Question: I am using semPaths (semPlot package) to draw my structural equation models. After some trial and error, I have a pretty good script to show what I want. Except, I haven't been able to figure out how to include the p-value/significance levels of the estimates/regression coefficients in the figure.
Can/how can I include significance levels either as e.g. p-value in the edge labels below the estimate or as a broken line for insignificance or ...?
I am also interested in including the R-square, but not as critically as the significance level.
This is the script I am using so far:
'''
semPaths(fitmod.bac.class2,
what = "std",
whatLabels = "std",
style="ram",
edge.label.cex = 1.3,
layout = 'tree',
intercepts=FALSE,
residuals=FALSE,
nodeLabels = c("Negati-
vicutes","cand_class
_MB_A2_108", "CO2", "Bacilli","Ignavi-
bacteria","C/N", "pH","Water
content"),
sizeMan=7 )
'''
Example of one of the SemPath outputs

In this example the following are not significant:
- - -
I am a R-user and not really a coder, so I might just be missing a crucial point in the arguments.
I am testing a lot of different models at the moment, and would really like not to have to draw them all up by hand.
update:
Using semPlotModel: Am I right in understanding that semPlotModel doesn't include the significance levels from the sem function (see my script and output below)? I am specifically looking to include the P(>|z|) for regressions and covariance.
Is it just me that is missing that, or is it not included? If it is not included, my solution is simply just to custom the edge labels.
'''
{model.NA.UP.bac.class2 <- '
#LATANT VARIABLES
#REGRESSIONS
#soil organic carbon quality
c_Negativicutes ~ CN
#microorganisms
First_C_CO2_ugC_gC_day ~ c_Bacilli
First_C_CO2_ugC_gC_day ~ c_Ignavibacteria
First_C_CO2_ugC_gC_day ~ c_cand_class_MB_A2_108
First_C_CO2_ugC_gC_day ~ c_Negativicutes
#pH
c_Bacilli ~pH
c_Ignavibacteria ~pH
c_cand_class_MB_A2_108~pH
c_Negativicutes ~pH
#COVARIANCE
initial_water ~~ CN
c_cand_class_MB_A2_108 ~~ c_Bacilli
'
fitmod.bac.class2 <- sem(model.NA.UP.bac.class2, data=datapNA.UP.log, missing="ml", meanstructure=TRUE, fixed.x=FALSE, std.lv=FALSE, std.ov=FALSE)
summary(fitmod.bac.class2, standardized=TRUE, fit.measures=TRUE, rsq=TRUE)
out <- capture.output(summary(fitmod.bac.class2, standardized=TRUE, fit.measures=TRUE, rsq=TRUE))
}
'''
Output:
'''
lavaan 0.6-5 ended normally after 188 iterations
Estimator ML
Optimization method NLMINB
Number of free parameters 28
Number of observations 30
Number of missing patterns 1
Model Test User Model:
Test statistic 17.816
Degrees of freedom 16
P-value (Chi-square) 0.335
Model Test Baseline Model:
Test statistic 101.570
Degrees of freedom 28
P-value 0.000
User Model versus Baseline Model:
Comparative Fit Index (CFI) 0.975
Tucker-Lewis Index (TLI) 0.957
Loglikelihood and Information Criteria:
Loglikelihood user model (H0) 472.465
Loglikelihood unrestricted model (H1) 481.373
Akaike (AIC) -888.930
Bayesian (BIC) -849.697
Sample-size adjusted Bayesian (BIC) -936.875
Root Mean Square Error of Approximation:
RMSEA 0.062
90 Percent confidence interval - lower 0.000
90 Percent confidence interval - upper 0.185
P-value RMSEA <= 0.05 0.414
Standardized Root Mean Square Residual:
SRMR 0.107
Parameter Estimates:
Information Observed
Observed information based on Hessian
Standard errors Standard
Regressions:
Estimate Std.Err z-value P(>|z|) Std.lv Std.all
c_Negativicutes ~
CN 0.419 0.143 2.939 0.003 0.419 0.416
c_cand_class_MB_A2_108 ~
CN -0.433 0.160 -2.707 0.007 -0.433 -0.394
First_C_CO2_ugC_gC_day ~
c_Bacilli 0.525 0.128 4.092 0.000 0.525 0.496
c_Ignavibacter 0.207 0.124 1.667 0.096 0.207 0.195
c_c__MB_A2_108 0.310 0.125 2.475 0.013 0.310 0.301
c_Negativicuts 0.304 0.137 2.220 0.026 0.304 0.271
c_Bacilli ~
pH 0.624 0.135 4.604 0.000 0.624 0.643
c_Ignavibacteria ~
pH 0.245 0.171 1.436 0.151 0.245 0.254
c_cand_class_MB_A2_108 ~
pH 0.393 0.151 2.597 0.009 0.393 0.394
c_Negativicutes ~
pH 0.435 0.129 3.361 0.001 0.435 0.476
Covariances:
Estimate Std.Err z-value P(>|z|) Std.lv Std.all
CN ~~
initial_water 0.001 0.000 2.679 0.007 0.001 0.561
.c_cand_class_MB_A2_108 ~~
.c_Bacilli -0.000 0.000 -1.923 0.054 -0.000 -0.388
Intercepts:
Estimate Std.Err z-value P(>|z|) Std.lv Std.all
.c_Negativicuts 0.145 0.198 0.734 0.463 0.145 3.826
.c_c__MB_A2_108 1.038 0.226 4.594 0.000 1.038 25.076
.Frs_C_CO2_C_C_ -0.346 0.233 -1.485 0.137 -0.346 -8.115
.c_Bacilli 0.376 0.135 2.778 0.005 0.376 9.340
.c_Ignavibacter 0.754 0.170 4.424 0.000 0.754 18.796
CN 0.998 0.007 145.158 0.000 0.998 26.502
pH 0.998 0.008 131.642 0.000 0.998 24.034
initial_water 0.998 0.008 125.994 0.000 0.998 23.003
Variances:
Estimate Std.Err z-value P(>|z|) Std.lv Std.all
.c_Negativicuts 0.001 0.000 3.873 0.000 0.001 0.600
.c_c__MB_A2_108 0.001 0.000 3.833 0.000 0.001 0.689
.Frs_C_CO2_C_C_ 0.001 0.000 3.873 0.000 0.001 0.408
.c_Bacilli 0.001 0.000 3.873 0.000 0.001 0.586
.c_Ignavibacter 0.002 0.000 3.873 0.000 0.002 0.936
CN 0.001 0.000 3.873 0.000 0.001 1.000
initial_water 0.002 0.000 3.873 0.000 0.002 1.000
pH 0.002 0.000 3.873 0.000 0.002 1.000
R-Square:
Estimate
c_Negativicuts 0.400
c_c__MB_A2_108 0.311
Frs_C_CO2_C_C_ 0.592
c_Bacilli 0.414
c_Ignavibacter 0.064
Warning message:
In lav_model_hessian(lavmodel = lavmodel, lavsamplestats = lavsamplestats, :
lavaan WARNING: Hessian is not fully symmetric. Max diff = 5.15131396241486e-05
'''
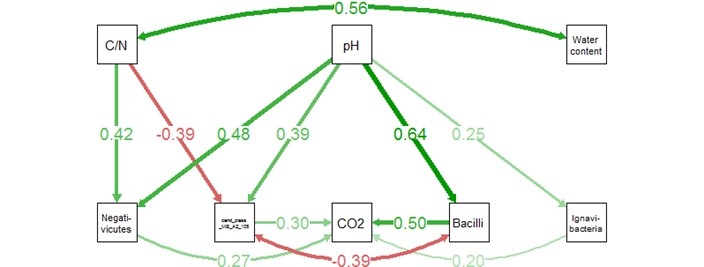
Answer: This example is taken from '?semPaths' since we don't have your object.
'''
library('semPlot')
modFile <- tempfile(fileext = '.OUT')
download.file('http://sachaepskamp.com/files/mi1.OUT', modFile)
'''
Use 'semPlotModel' to get the object without plotting. There you can inspect what is to be plotted. I just dug around without reading the docs until I found what it seems to be using.
After you run 'semPlotModel', the object has an element 'x@Pars' which contains the edges, nodes, and the 'std' which is being used for the edge labels in your case. 'semPaths' also has an argument that allows you to make custom edge labels, so you can take the data you need from 'x@Pars' and add your p-values:
'''
x <- semPlotModel(modFile)
x@Pars
# label lhs edge rhs est std group fixed par
# 1 lambda[11]^{(y)} perfIQ -> pc 1.000 <PHONE> Group 1 TRUE 0
# 2 lambda[21]^{(y)} perfIQ -> pa 0.923 <PHONE> Group 1 FALSE 1
# 3 lambda[31]^{(y)} perfIQ -> oa 1.098 <PHONE> Group 1 FALSE 2
# 4 lambda[41]^{(y)} perfIQ -> ma 0.784 <PHONE> Group 1 FALSE 3
# 5 theta[11]^{(epsilon)} pc <-> pc 5.088 <PHONE> Group 1 FALSE 5
# 10 theta[22]^{(epsilon)} pa <-> pa 5.787 <PHONE> Group 1 FALSE 6
# 15 theta[33]^{(epsilon)} oa <-> oa 5.150 <PHONE> Group 1 FALSE 7
# 20 theta[44]^{(epsilon)} ma <-> ma 7.311 <PHONE> Group 1 FALSE 8
# 21 psi[11] perfIQ <-> perfIQ 3.210 <PHONE> Group 1 FALSE 4
# 22 tau[1]^{(y)} int pc 10.500 NA Group 1 FALSE 9
# 23 tau[2]^{(y)} int pa 10.374 NA Group 1 FALSE 10
# 24 tau[3]^{(y)} int oa 10.663 NA Group 1 FALSE 11
# 25 tau[4]^{(y)} int ma 10.371 NA Group 1 FALSE 12
# 11 lambda[11]^{(y)} perfIQ -> pc 1.000 <PHONE> Group 2 TRUE 0
# 27 lambda[21]^{(y)} perfIQ -> pa 0.923 <PHONE> Group 2 FALSE 1
# 31 lambda[31]^{(y)} perfIQ -> oa 1.098 <PHONE> Group 2 FALSE 2
# 41 lambda[41]^{(y)} perfIQ -> ma 0.784 <PHONE> Group 2 FALSE 3
# 51 theta[11]^{(epsilon)} pc <-> pc 5.006 <PHONE> Group 2 FALSE 14
# 101 theta[22]^{(epsilon)} pa <-> pa 5.963 <PHONE> Group 2 FALSE 15
# 151 theta[33]^{(epsilon)} oa <-> oa 4.681 <PHONE> Group 2 FALSE 16
# 201 theta[44]^{(epsilon)} ma <-> ma 8.356 <PHONE> Group 2 FALSE 17
# 211 psi[11] perfIQ <-> perfIQ 3.693 <PHONE> Group 2 FALSE 13
# 221 tau[1]^{(y)} int pc 10.500 NA Group 2 FALSE 9
# 231 tau[2]^{(y)} int pa 10.374 NA Group 2 FALSE 10
# 241 tau[3]^{(y)} int oa 10.663 NA Group 2 FALSE 11
# 251 tau[4]^{(y)} int ma 10.371 NA Group 2 FALSE 12
# 26 alpha[1] int perfIQ -2.469 NA Group 2 FALSE 18
'''
As you can see there are more edge labels than ones that are plotted, and I have no idea how it chooses which to use, so I am just taking the first four from each group (since there are four edges shown and the 'std's match those. Maybe there is an option to plot all of them or select which ones you need--I haven't read the docs.
'''
## take first four stds from each group, generate some p-values
l <- sapply(split(x@Pars$std, x@Pars$group), function(x) head(x, 4))
set.seed(1)
l <- sprintf('%.3f, p=%s', l, format.pval(runif(length(l)), digits = 2))
l
# [1] "0.622, p=0.27" "0.566, p=0.37" "0.655, p=0.57" "0.461, p=0.91" "0.652, p=0.20" "0.588, p=0.90" "0.698, p=0.94" "0.462, p=0.66"
'''
Then you can plot the object with your new labels, 'edgeLabels = l'
'''
layout(1:2)
semPaths(
x,
edgeLabels = l,
ask = FALSE, title = FALSE,
what = 'std',
whatLabels = 'std',
style = 'ram',
edge.label.cex = 1.3,
layout = 'tree',
intercepts = FALSE,
residuals = FALSE,
sizeMan = 7
)
'''
<URL>